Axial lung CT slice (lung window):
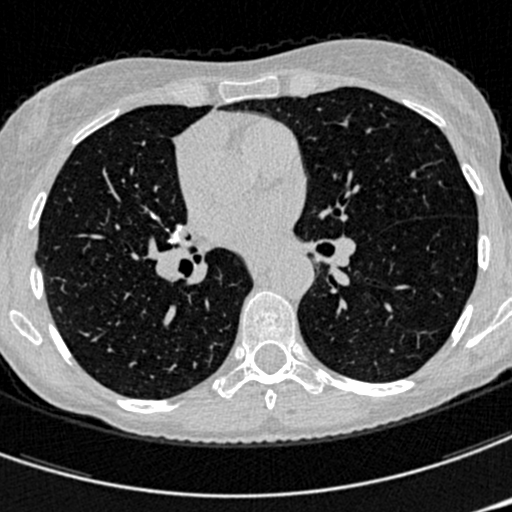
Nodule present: no